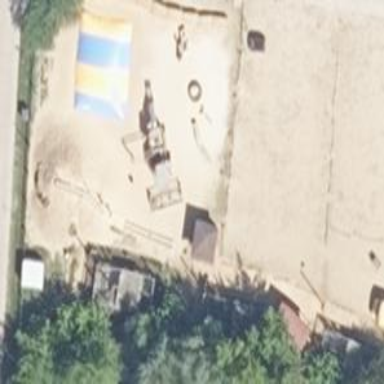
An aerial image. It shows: Playground area for leisure activities on the land.